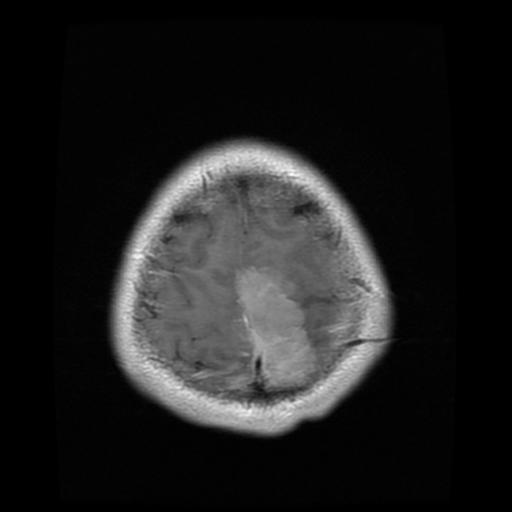
Label: meningioma